Chest X-ray:
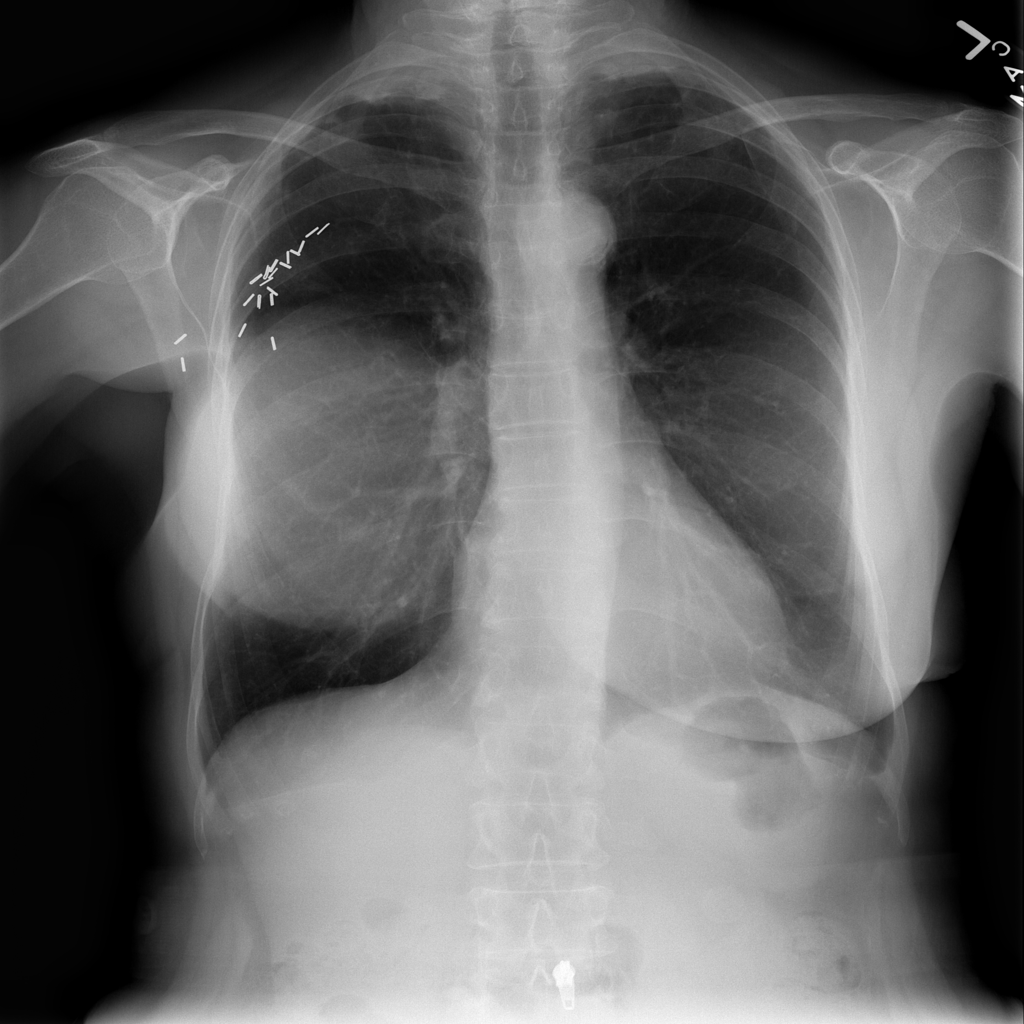
No abnormal finding: yes